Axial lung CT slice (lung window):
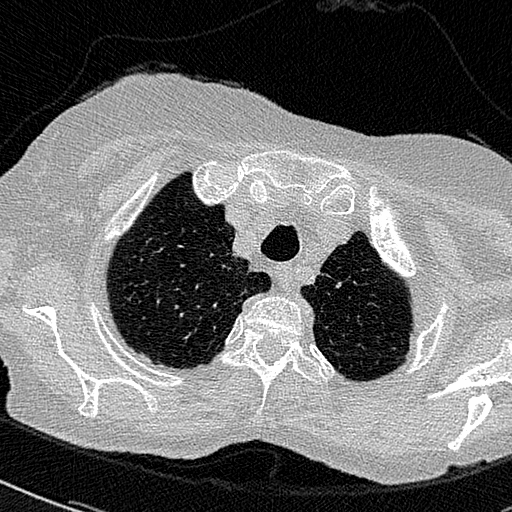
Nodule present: no